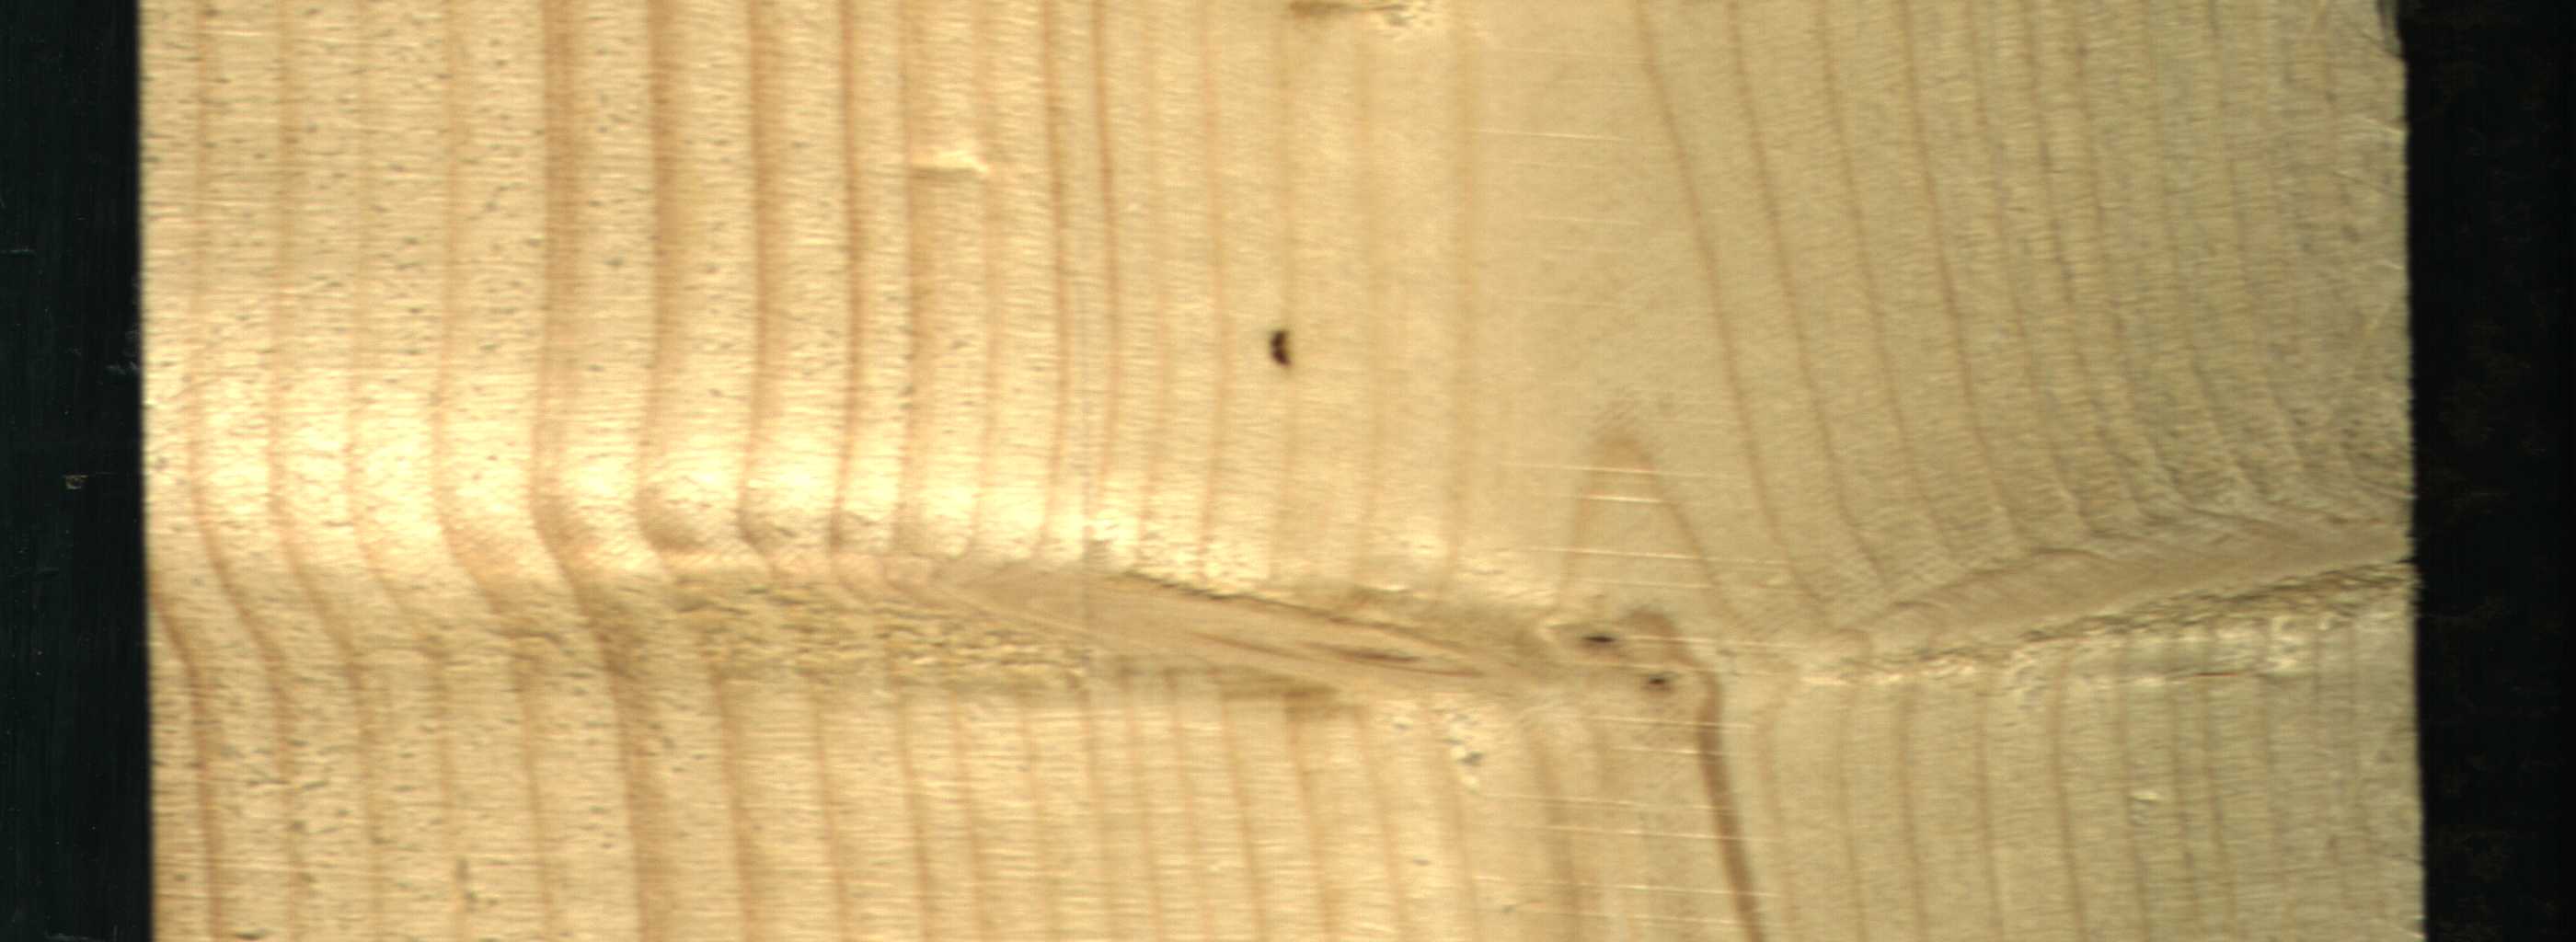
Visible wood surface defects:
resin
Live_Knot
Live_Knot